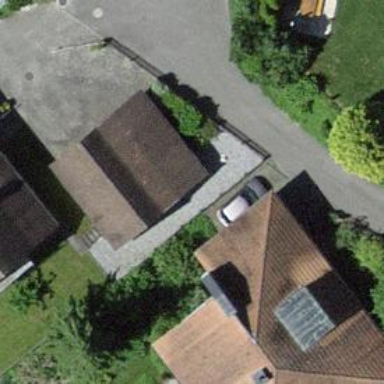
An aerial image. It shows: Garage.